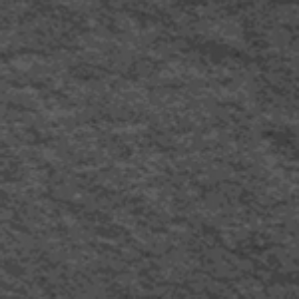
Label: frost